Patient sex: M
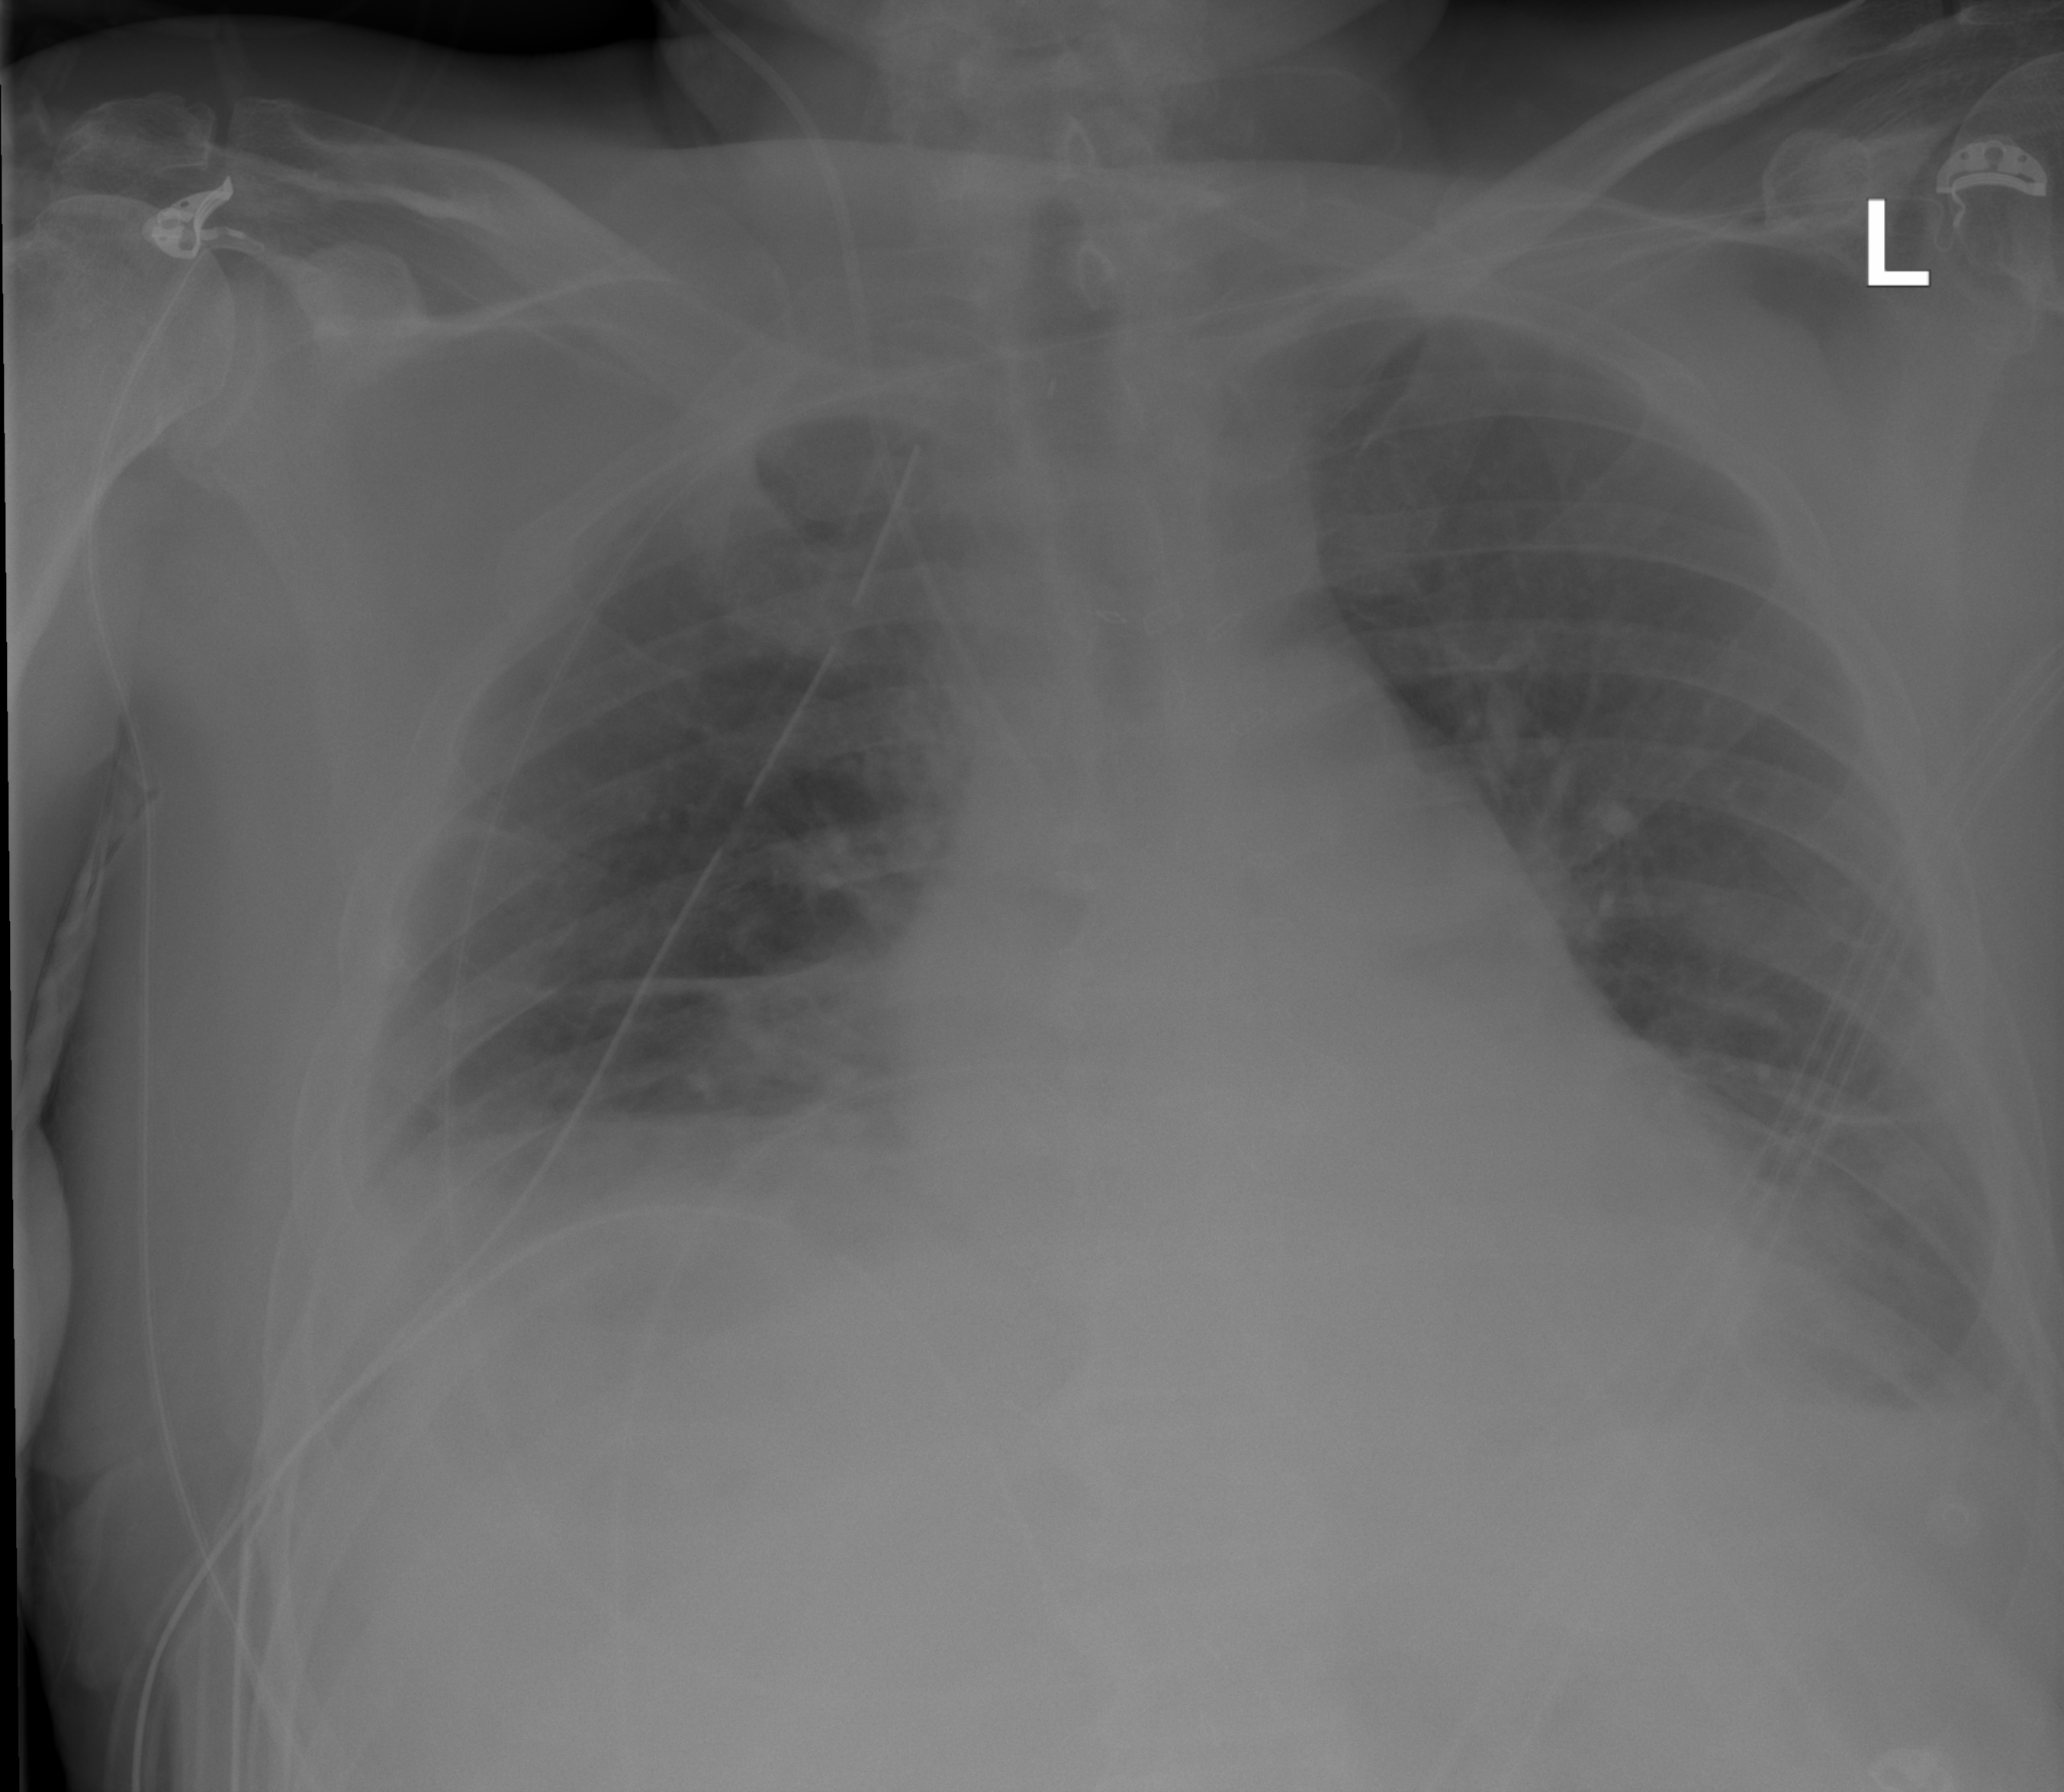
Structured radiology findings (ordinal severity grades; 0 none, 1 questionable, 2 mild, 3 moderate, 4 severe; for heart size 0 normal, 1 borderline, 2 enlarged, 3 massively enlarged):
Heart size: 2
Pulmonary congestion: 0
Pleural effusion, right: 2
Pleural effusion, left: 2
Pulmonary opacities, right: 0
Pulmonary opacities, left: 0
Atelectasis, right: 2
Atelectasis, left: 2